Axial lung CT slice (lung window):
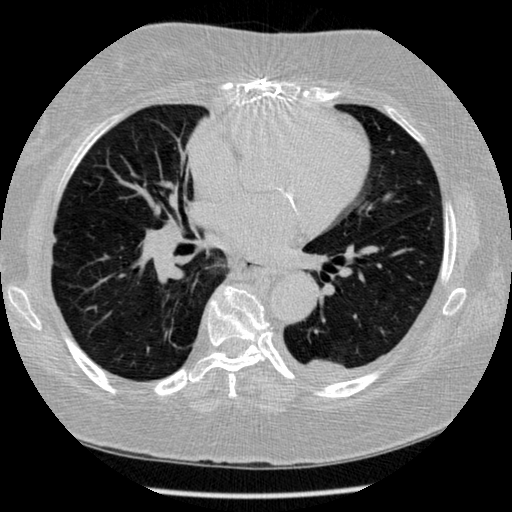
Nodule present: no